Field crop: maize
Growth stage: 2
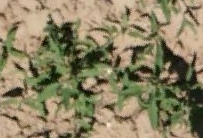
Species: atriplex